Question: I've been developing an 'Android Application for Android' (SDK min version 14) and I have testing it normally with tablets such as 'Samsung Galaxy 2 and Nexus 7'.
However when I tried to run the application (by clicking run in 'AndroidStudio'), AS does not recognise the tablet information, which is shown in the picture below.

The interesting thing is that as shown in the picture above, AS is also detecting the device sdk as 'API 1' when it's Android version is '4.2.2'
The tablet is already set to accept "'USB debugging'" in the developer options, I'have tried rebooting the tablet, and restarting AS, but still I get the same problem(everything is fine with 'nexus 7 and Samsung Galaxy 2').
The tablet/device I'm working on is a "VeryKool" T742
'''
Environment information:
OS: ubuntu
AndroidStudio version: 0.8.6
Tablet Android version:4.2.2
Tablet Kernel version: 3.4.5
App min SDK: 14
'''
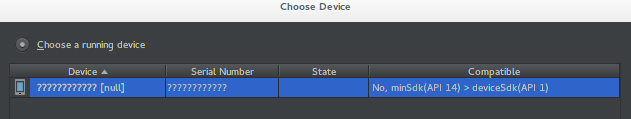
Answer: Ok So I finally found the problem, apparently on this device you have to set to connect as camera(even after usb debugging is already enabled)

Also <URL> describes the setting up process